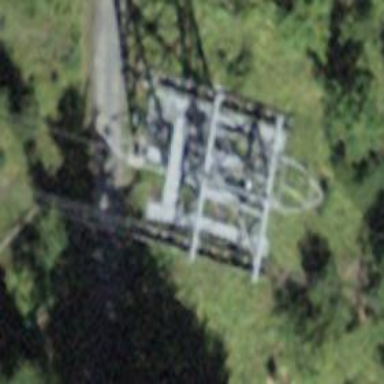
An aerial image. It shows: Cable car system.